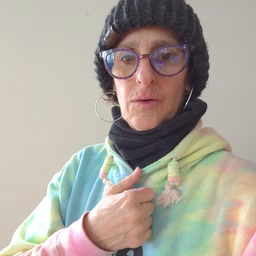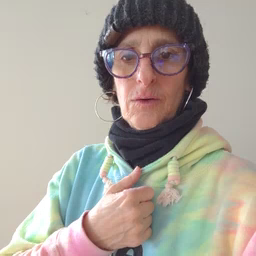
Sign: drawer